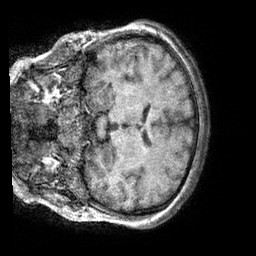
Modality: T1w
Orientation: coronal
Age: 33
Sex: female
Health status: healthy
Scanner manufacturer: siemens
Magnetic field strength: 3 T
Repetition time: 2.3 s
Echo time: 0.00303 s